Field crop: maize
Growth stage: 1
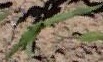
Species: maize